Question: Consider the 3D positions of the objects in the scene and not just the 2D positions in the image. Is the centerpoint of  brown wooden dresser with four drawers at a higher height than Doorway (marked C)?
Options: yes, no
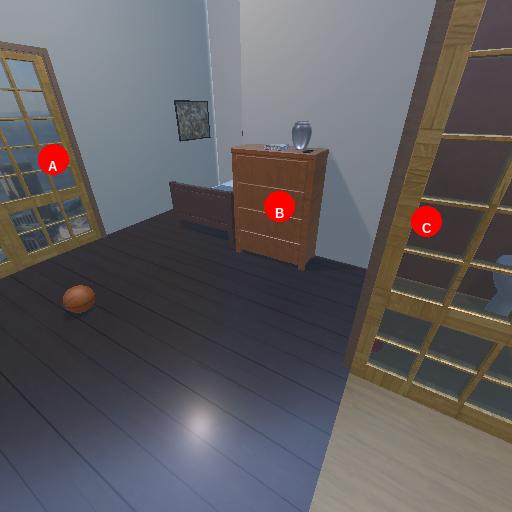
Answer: yes